【题型】填空题　【知识点】立体几何　【难度】easy
（2024·上海奉贤·二模）学生到工厂劳动实践，利用3D打印技术制作模型，如图所示，该模型为长方体$ABCD-A_1B_1C_1D_1$中挖去一个四棱锥$O-EFGH$，其中$O$为长方体的中心，$E,F,G,H$分别为所在棱的中点，$AB=BC=4\mathrm{cm}$，$AA_1=2\mathrm{cm}$，3D打印所用原料密度为$0.9\mathrm{g/cm^3}$，不考虑打印损耗，制作该模型所需原料的质量为\underline{\ \ \ \ \ \ \ \ \ \ }$\mathrm{g}$。

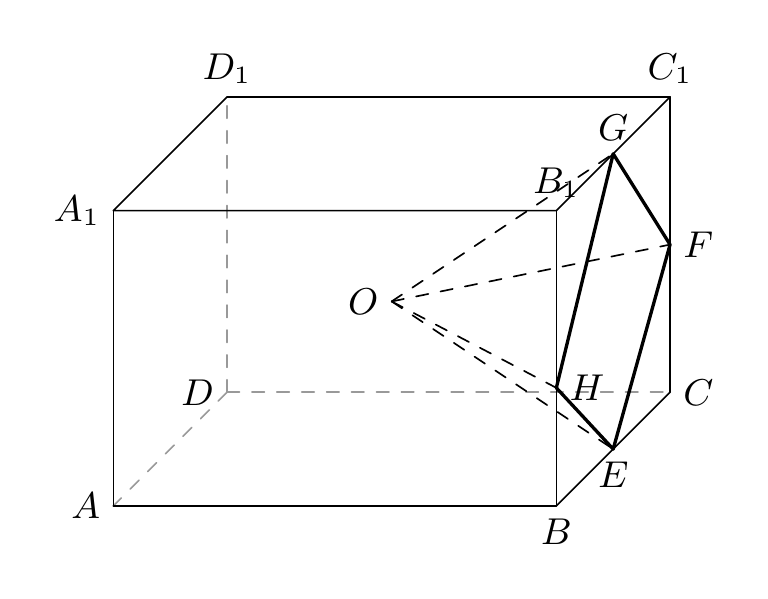
【解答】
\textbf{【答案】} $\frac{132}{5}$

\textbf{【分析】} 根据几何体形状分别求出长方体体积和四棱锥$O-EFGH$的体积，相减得出模型体积，即可求得所需原料的质量。

\textbf{【详解】}
易知四棱锥$O-EFGH$的底面积：
\[
S_{EFGH} = S_{BCC_1B_1} - 4S_{\triangle ECF} = 4\times 2 - 4\times\frac{1}{2}\times 2\times 1 = 4,
\]
高为$h=2\mathrm{cm}$，所以四棱锥$O-EFGH$的体积为：
\[
V_{O-EFGH} = \frac{1}{3}\times 4\times 2 = \frac{8}{3}\ \mathrm{cm^3}.
\]

长方体$ABCD-A_1B_1C_1D_1$的体积为：
\[
V = 4\times 4\times 2 = 32\ \mathrm{cm^3}.
\]

因此该模型的体积为：
\[
V_{\text{模型}} = 32 - \frac{8}{3} = \frac{88}{3}\ \mathrm{cm^3}.
\]

所以该模型所需原料的质量为：
\[
\frac{88}{3}\times 0.9 = \frac{132}{5}\ \mathrm{g}.
\]

故答案为：$\frac{132}{5}$。